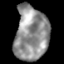
Tissue: skin
Cell type: Epithelial cells
Senescence score: 0.2369
Nuclear area (px): 1776
Mean DAPI intensity: 144.821